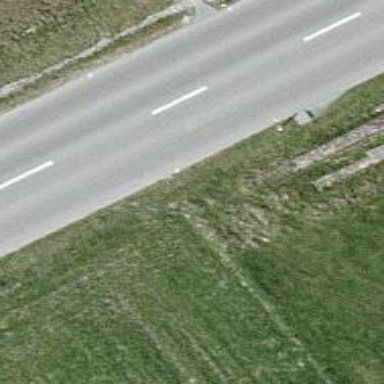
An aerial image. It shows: Tertiary road.